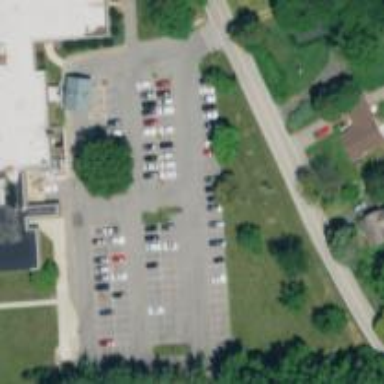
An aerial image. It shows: Parking area.